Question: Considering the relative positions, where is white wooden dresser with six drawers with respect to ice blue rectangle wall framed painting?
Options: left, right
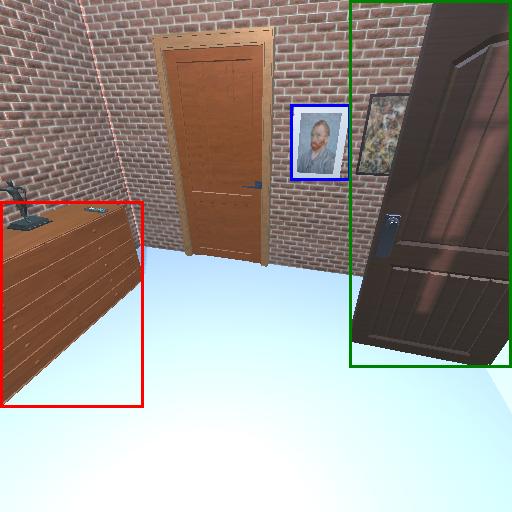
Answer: left